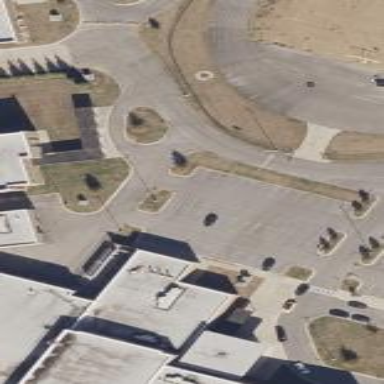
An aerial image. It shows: Parking area.